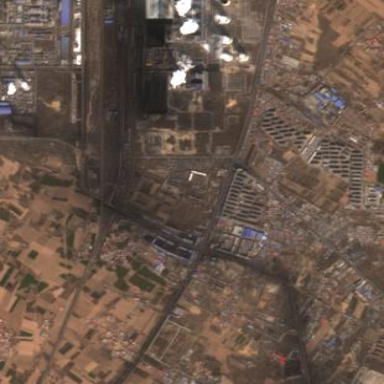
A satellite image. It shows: Industrial area with coal-powered plant.